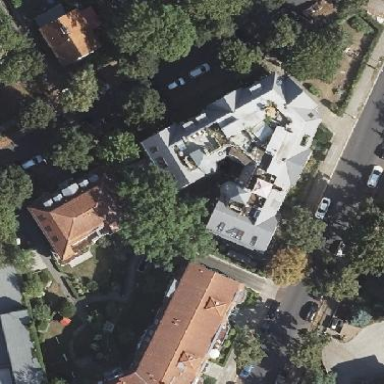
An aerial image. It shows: Apartment building with quadruple saltbox roof shape.